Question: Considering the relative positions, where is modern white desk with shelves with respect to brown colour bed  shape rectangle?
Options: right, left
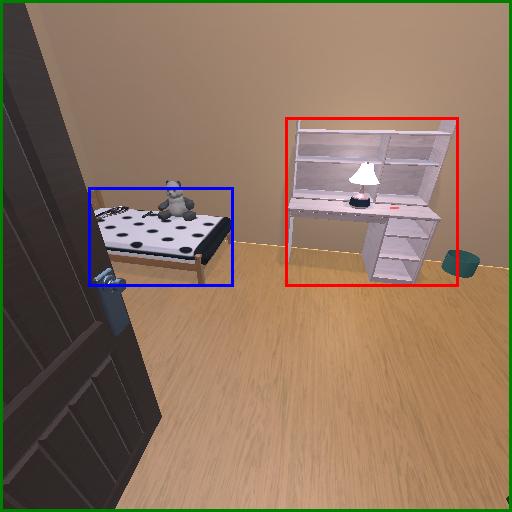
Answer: right